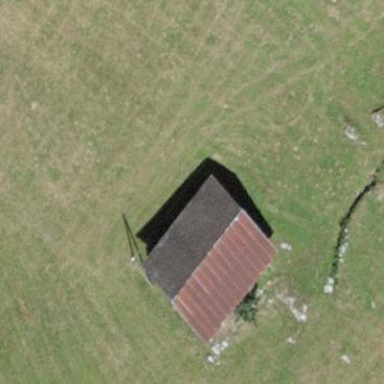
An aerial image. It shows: Barn.